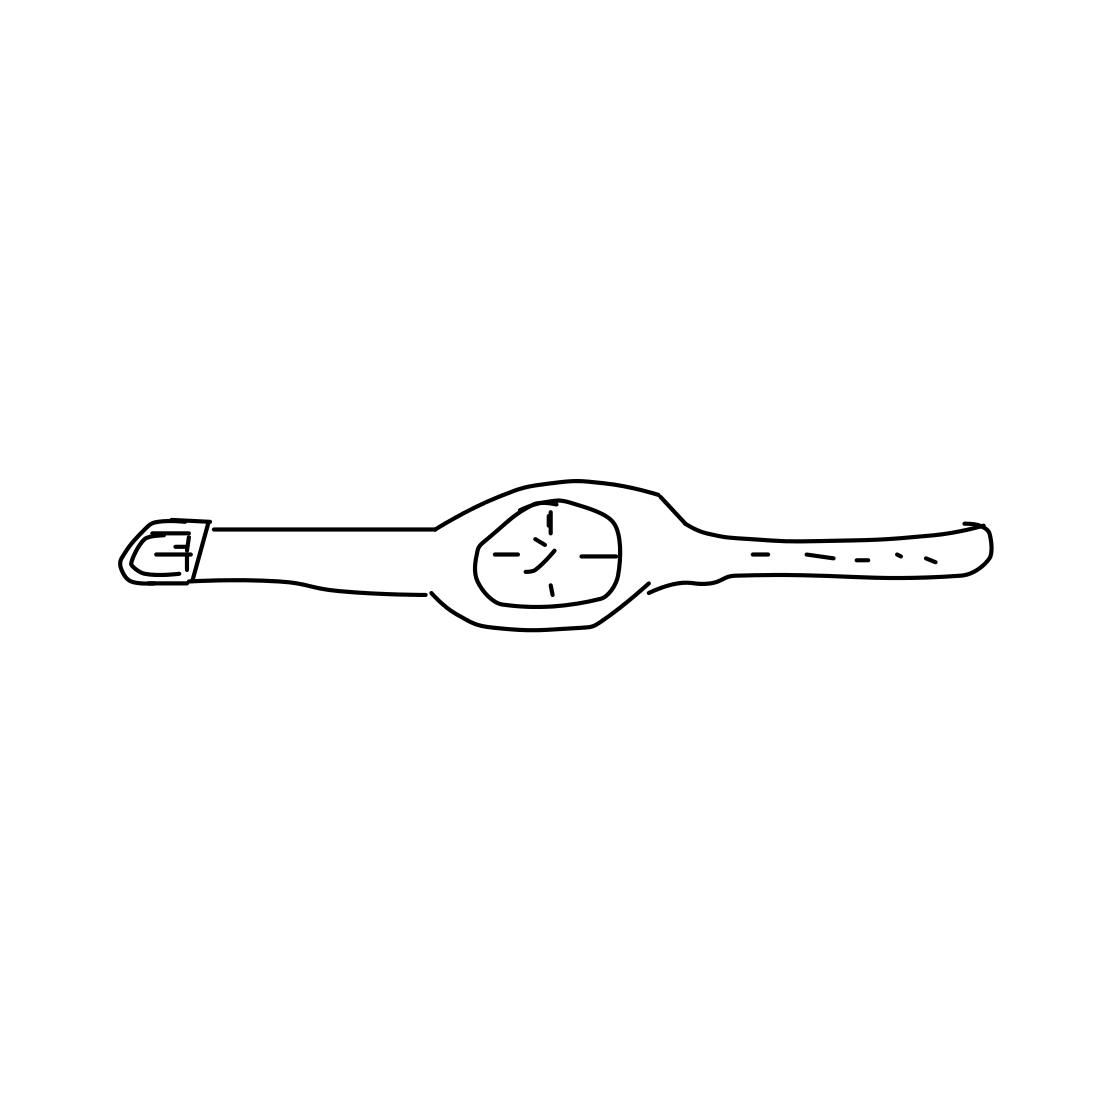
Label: wrist-watch